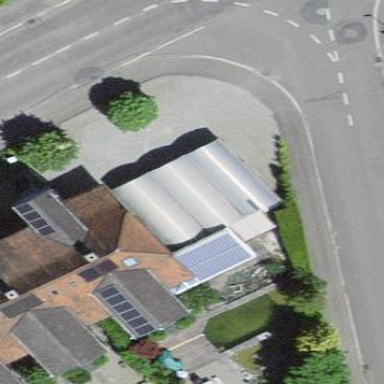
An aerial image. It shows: View of roof of building.